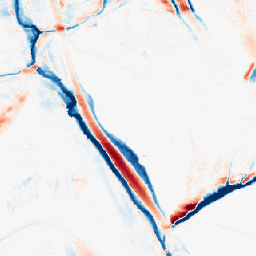
Category: morphological
Decomposition family: morphological_ellipse
Decomposition parameters: operation: average
width: 10
height: 30
Upsampling method: nearest
Upsampling parameters: scale: 4
Upsampling scale: 4